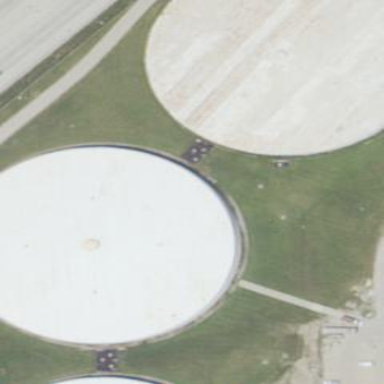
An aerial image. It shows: Concrete storage tank building used for storing water. It is finished drinking water tank.